Question: I want to process multiline CSV files and for that I wrote a <URL>.
I would like to have about 40 threads processing CSV lines on each hadoop node. However, when I create a cluster on Amazon EMR with 5 machines (1 master and 4 cores), I can see I get only 2 map tasks running, even if there are 6 available map slots:

I implemented getSplits in my inputFormat so it would behave like NLineInputFormat. I was expecting with this I would get more thing running in parallel, but have had no effect. Also, I tried setting arguments '-s,mapred.tasktracker.map.tasks.maximum=10 --args -jobconf,mapred.map.tasks=10', but no effect.
What can I do to have lines being processed in parallel? The way hadoop is running, it's not scalable, as doesn't matter how many instances I allocate to the cluster, only two map tasks will run at most.
UPDATE:
When I use a non compressed file (zip) as origin, it create more map tasks, about 17 for 1.3 million rows. Even so, I wonder why it shouldn't be more and why more mappers aren't created when data is zipped.
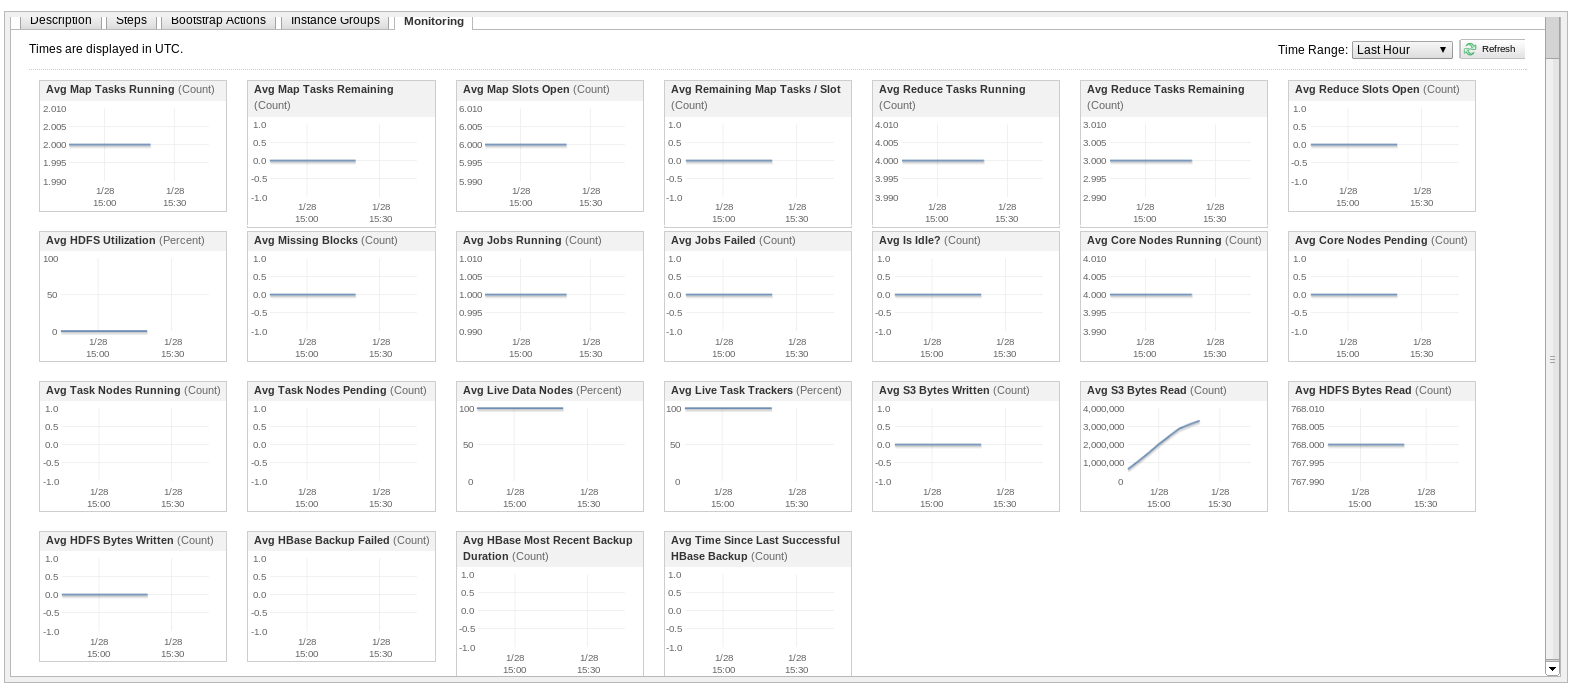
Answer: Change the split size to have more splits.
'''
Configuration conf= new Cofiguration();
//set the value that increases your number of splits.
conf.set("mapred.max.split.size", "1020");
Job job = new Job(conf, "My job name");
'''